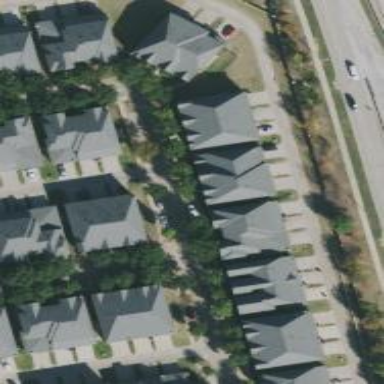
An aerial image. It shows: Alleyway designated as service road.